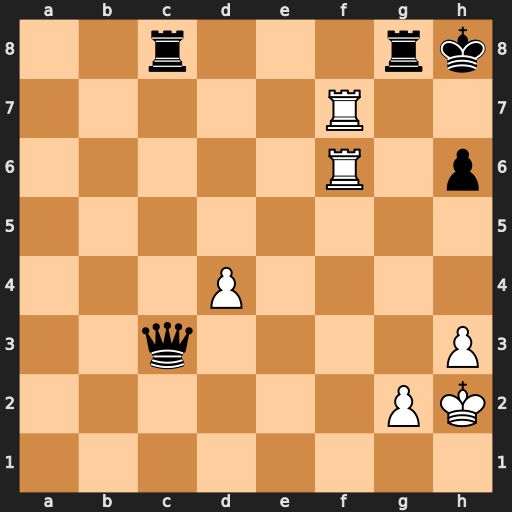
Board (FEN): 2r3rk/5R2/5R1p/8/3P4/2q4P/6PK/8
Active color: w
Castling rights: -
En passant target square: -
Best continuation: Rxh6#